Question: Is the following entity relation correct? I am trying to link employee, timesheet and approver table.
There are few other tables and fields but for this question my main concern is following three tables. One employee can have more than timesheet approver.
'''
Employee
--------
EmpID pk
Name
'''
'''
TimeSheet
------------
TSHEET_ID PK
FK_EmpID FK
Approved_By
'''
'''
Timesheet_Approver (one employee can have more than one approver
but only one will be approving the timesheet)
------------------
EmpID
Approver_EmpID
'''
Employee Table Data:
'''
EmpID Name
----- -----
1 john
2 david
3 mark
'''
Timesheet Approver Data:
'''
EmpID Approver
----- --------
1 2
1 3
2 3
'''
Timesheet
'''
TSID EMPID APPROVED_BY
---- ----- -----------
101 1 2
102 1 3
103 2 3
'''

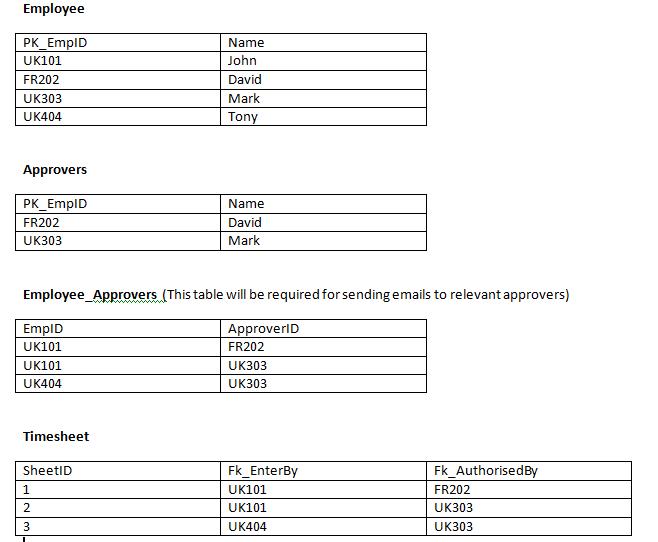
Answer: ## My Suggestion
Why do you want 'Approver' as a seperate table? Can you keep a 'Bit' Field like 'IsApprover' in Employee table? Otherwise you are creating 'redundancy'